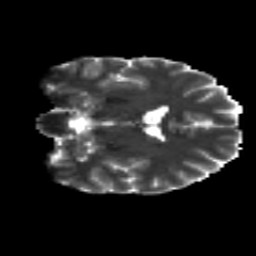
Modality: T2w
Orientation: coronal
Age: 19
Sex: male
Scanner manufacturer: siemens
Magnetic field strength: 3 T
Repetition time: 8.8 s
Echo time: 0.085 s